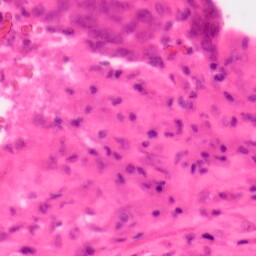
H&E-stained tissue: Colon